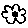
Label: flower